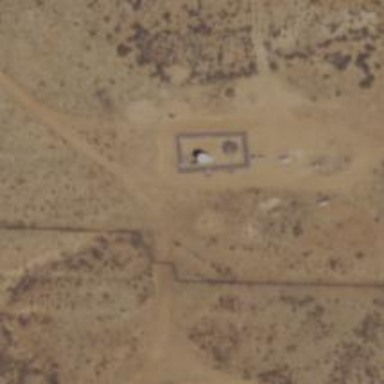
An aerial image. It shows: Storage tank with man-made structure.